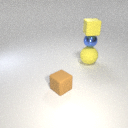
large yellow rubber sphere below small yellow rubber cube